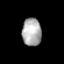
Tissue: prostate
Cell type: T cells
Senescence score: 0.697
Nuclear area (px): 530
Mean DAPI intensity: 173.077